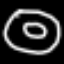
Label: donut